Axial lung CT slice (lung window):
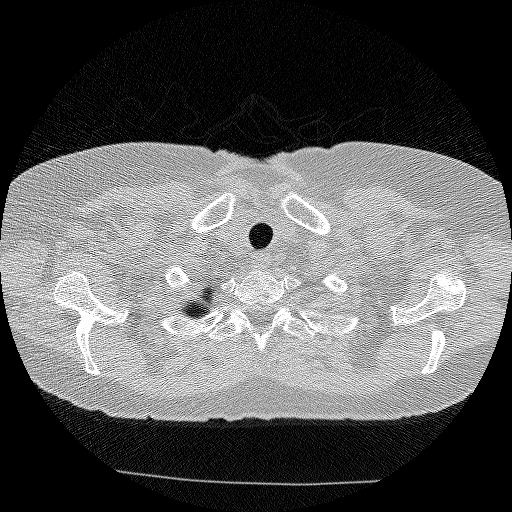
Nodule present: no